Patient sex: M
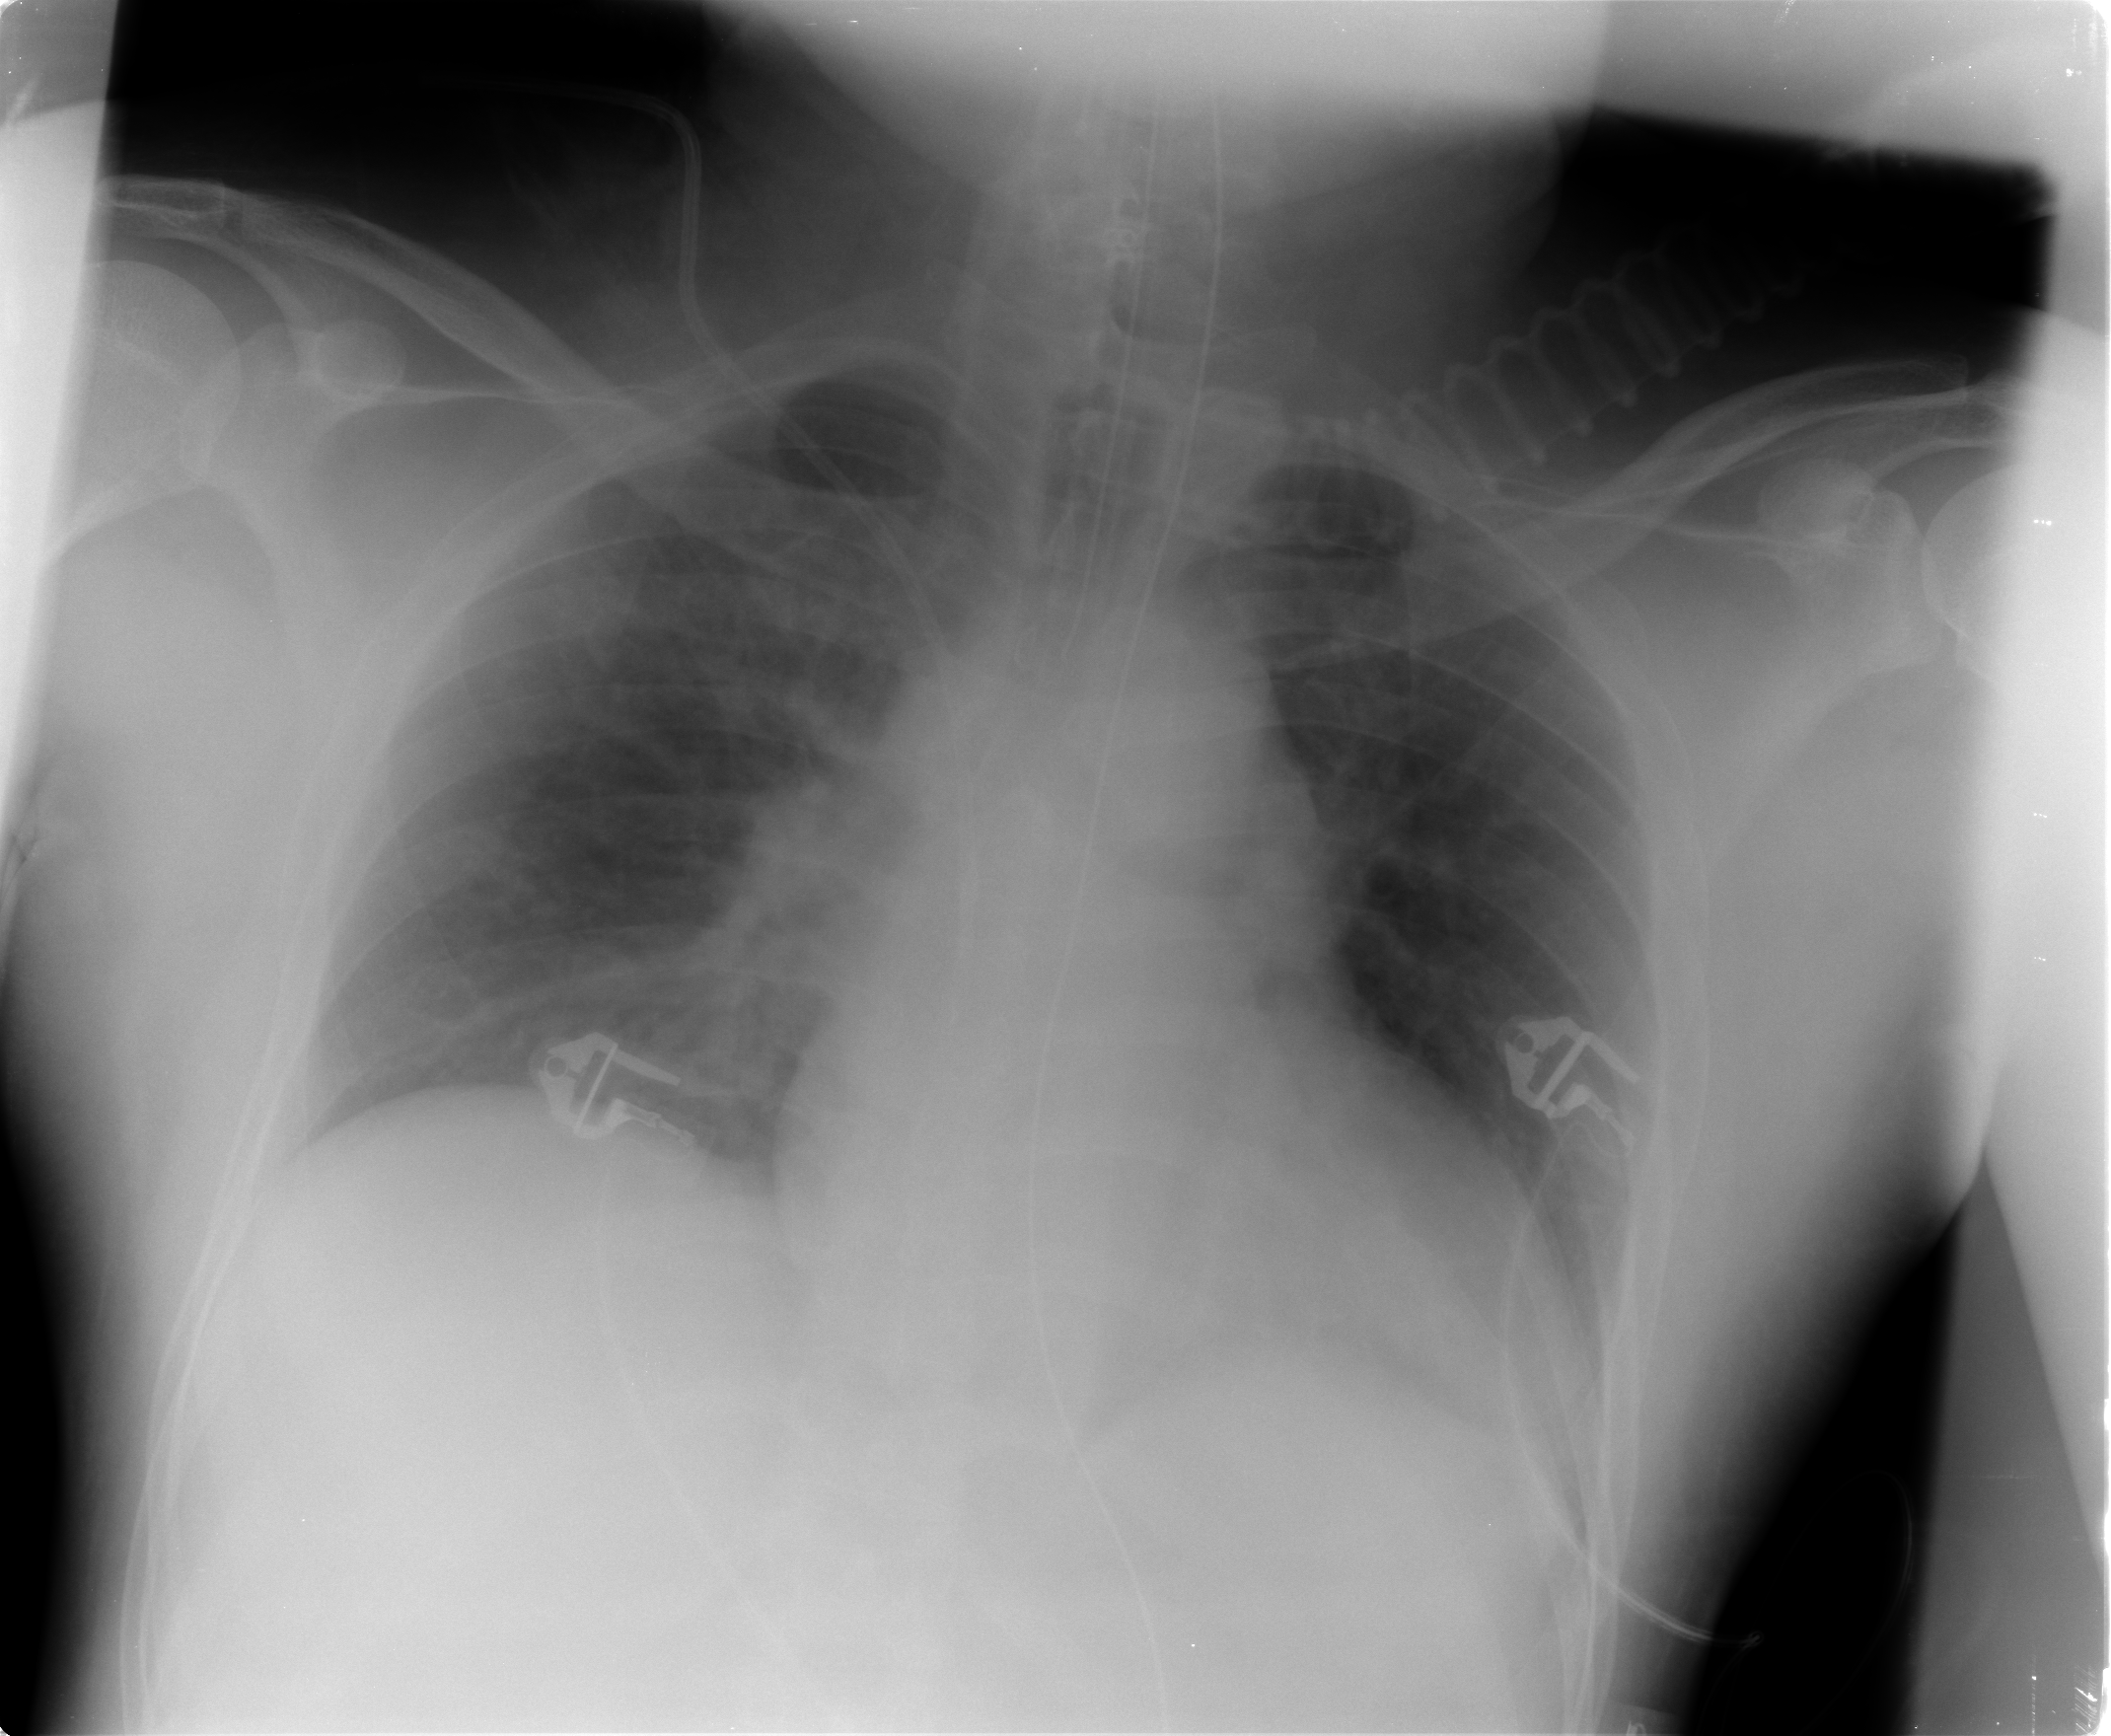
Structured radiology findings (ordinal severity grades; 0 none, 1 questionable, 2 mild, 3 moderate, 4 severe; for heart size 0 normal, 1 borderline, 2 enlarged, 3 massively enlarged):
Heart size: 2
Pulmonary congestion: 2
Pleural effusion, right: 0
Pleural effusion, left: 0
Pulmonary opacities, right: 0
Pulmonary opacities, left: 0
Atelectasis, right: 2
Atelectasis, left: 0